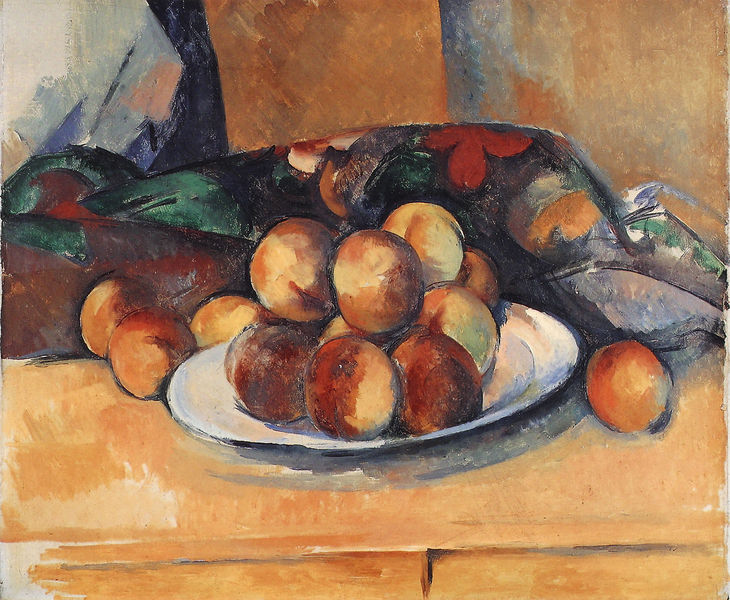
Titel: Stilleben mit Teller und Pfirsichen (Nature morte, assiette de pêches)
Künstler: Paul Cézanne
Institution: Zürich, Kunsthaus
Schlagwörter: blau, schatten, cezanne, gelb, grün, ocker, blumen, braun, orange, schwarz, tisch, obst, rot, tuch, beige, teller, vorhang, öl, früchte, stilleben, stillleben, farbig, moderne, schublade, pfirsich, pfirsiche, avantgarde, blumenddekor, zentrale komposition, spät impressionismus